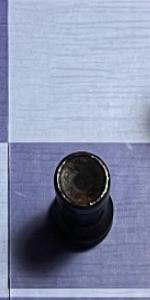
Label: Rook_Black